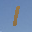
Label: 1